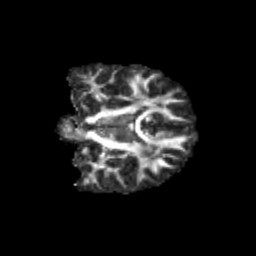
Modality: FA
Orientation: coronal
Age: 13
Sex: male
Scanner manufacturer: siemens
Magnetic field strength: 3 T
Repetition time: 3.8 s
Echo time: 0.07 s